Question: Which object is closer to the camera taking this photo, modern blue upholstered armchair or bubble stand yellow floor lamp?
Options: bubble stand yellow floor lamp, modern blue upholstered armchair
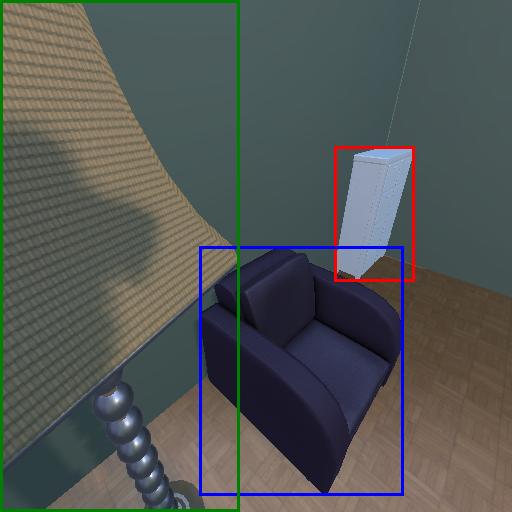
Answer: bubble stand yellow floor lamp